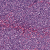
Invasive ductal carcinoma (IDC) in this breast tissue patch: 1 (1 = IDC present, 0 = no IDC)